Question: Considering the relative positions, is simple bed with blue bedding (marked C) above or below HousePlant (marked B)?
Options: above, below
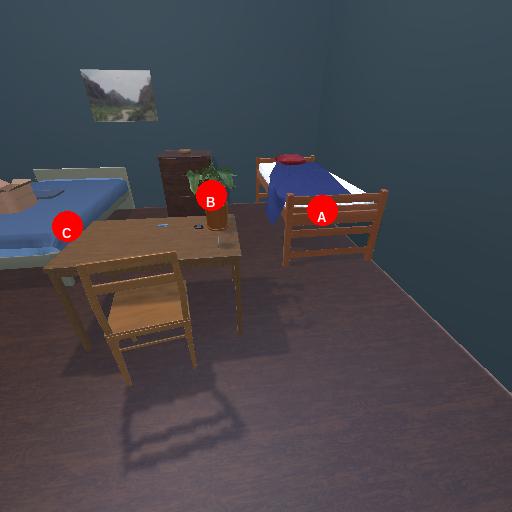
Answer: above